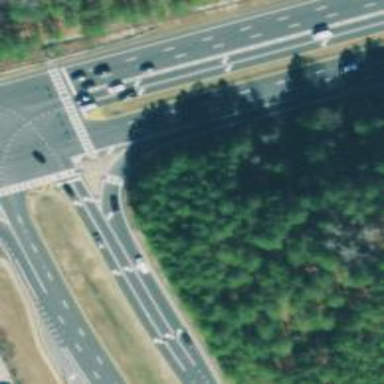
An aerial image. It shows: Trunk link highway.